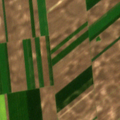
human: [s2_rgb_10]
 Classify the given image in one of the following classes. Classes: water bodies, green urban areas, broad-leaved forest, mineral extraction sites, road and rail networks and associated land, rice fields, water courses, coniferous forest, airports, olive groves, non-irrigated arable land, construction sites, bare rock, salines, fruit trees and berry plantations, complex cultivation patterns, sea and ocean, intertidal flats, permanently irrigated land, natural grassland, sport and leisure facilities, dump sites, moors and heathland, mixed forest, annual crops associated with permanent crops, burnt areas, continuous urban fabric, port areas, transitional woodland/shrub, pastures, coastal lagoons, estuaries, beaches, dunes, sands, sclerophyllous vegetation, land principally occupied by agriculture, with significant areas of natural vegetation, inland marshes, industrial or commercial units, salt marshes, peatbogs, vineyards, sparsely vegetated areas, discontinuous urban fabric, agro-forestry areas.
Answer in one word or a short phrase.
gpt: non-irrigated arable land